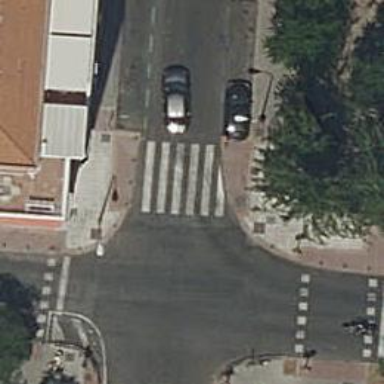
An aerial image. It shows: Crossing with traffic signals.